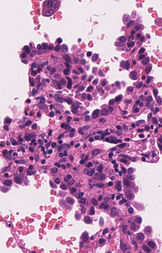
Tumor epithelial tissue: yes
Tumor-associated stroma tissue: yes
Normal tissue: no